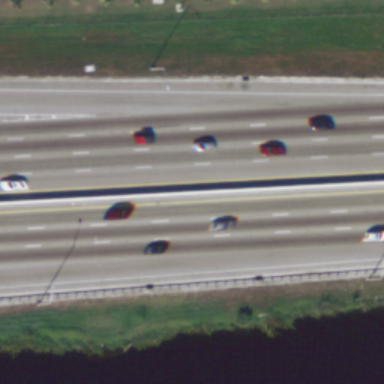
There are two straight freeways closed together .